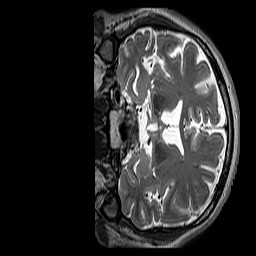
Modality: T2w
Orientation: coronal
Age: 47
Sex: male
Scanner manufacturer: siemens
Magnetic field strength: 3 T
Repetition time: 3.2 s
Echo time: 0.212 s